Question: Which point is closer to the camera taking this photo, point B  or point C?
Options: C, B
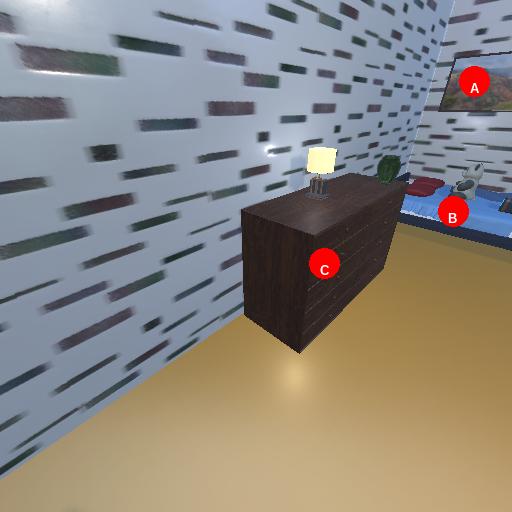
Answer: C